Question: I'm having a problem where the of a Font-Awesome icon I've placed inside of a button element do not trigger the click event of the button.
Here's an example button:
'''
<button class="btn btn-mini">
<i class="icon-edit"></i>
</button>
'''
And here's what it looks like with bootstrap

Any ideas for why those left two pixels don't trigger a click event?
: Here's a test site where I've managed to recreate the issue: <URL>
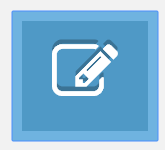
Answer: I know this post is 4 years old but it might help people understand why a font-awesome "icon" inside a button prevents the click event.
When rendered, the icon class adds a pseudo-element to the icon tag that prevents the button's click event.
<URL>
Given this situation, we should definitly take a look at the <URL>
> The pointer-events property defines whether or not an element reacts
to pointer events.
So we just need to add this css declaration for the "icon" which is inside a button:
'''
button > i {
pointer-events: none;
}
'''